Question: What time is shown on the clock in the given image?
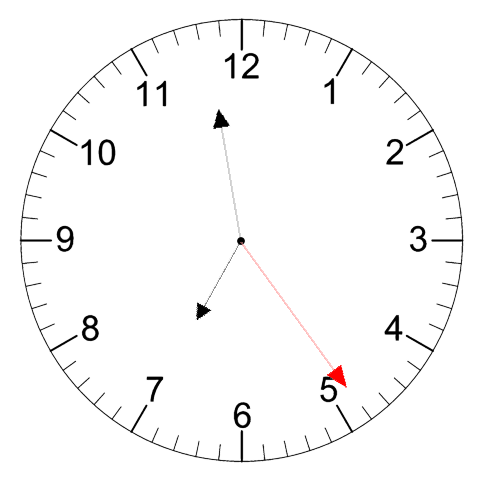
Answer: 06:58:24